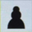
Piece: bP